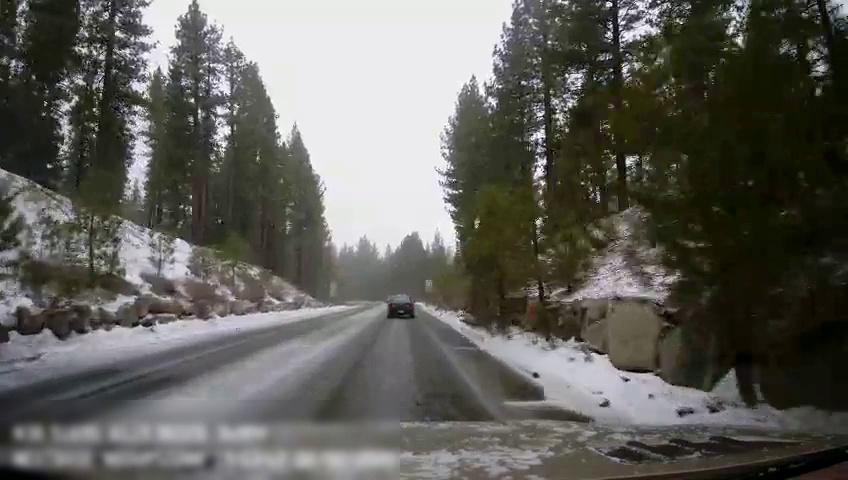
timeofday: Day
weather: Snowy
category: Drivable Space
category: Vehicles | Car
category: Lanes | Opposite Lane
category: Lanes | Opposite Lane
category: Lanes | Current Lane